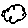
Label: cloud